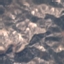
Land use / land cover class: HerbaceousVegetation